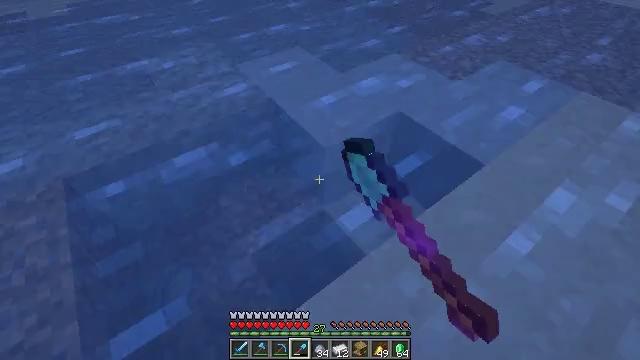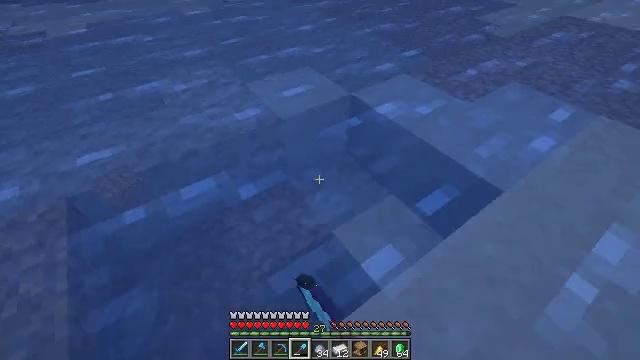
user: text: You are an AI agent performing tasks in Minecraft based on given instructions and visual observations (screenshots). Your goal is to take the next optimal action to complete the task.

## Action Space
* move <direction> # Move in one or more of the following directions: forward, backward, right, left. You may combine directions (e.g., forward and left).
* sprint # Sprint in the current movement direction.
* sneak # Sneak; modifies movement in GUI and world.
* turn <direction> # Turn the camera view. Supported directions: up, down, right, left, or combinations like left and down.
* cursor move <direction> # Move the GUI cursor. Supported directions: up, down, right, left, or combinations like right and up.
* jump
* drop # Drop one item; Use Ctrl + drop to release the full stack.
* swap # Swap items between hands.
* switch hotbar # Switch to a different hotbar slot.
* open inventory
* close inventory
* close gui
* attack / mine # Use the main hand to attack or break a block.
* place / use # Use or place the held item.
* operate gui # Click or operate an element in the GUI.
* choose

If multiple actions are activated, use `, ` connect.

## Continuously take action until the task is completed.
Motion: motion action
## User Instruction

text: Attack the clay block to obtain it.
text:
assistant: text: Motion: move forward, turn left and up, attack / mine
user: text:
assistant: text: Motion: attack / mine